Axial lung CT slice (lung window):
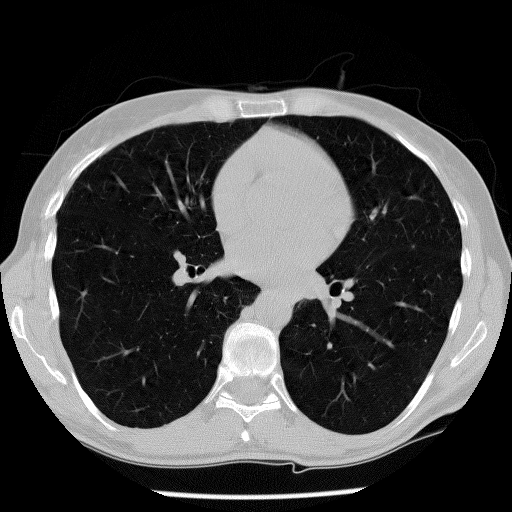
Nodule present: no